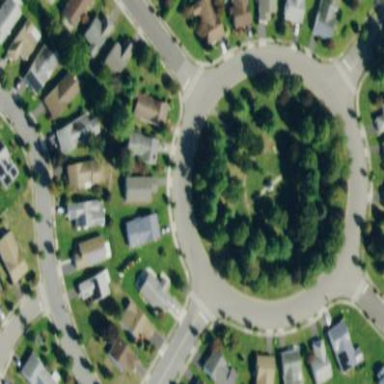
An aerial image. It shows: Circular junction on residential road.